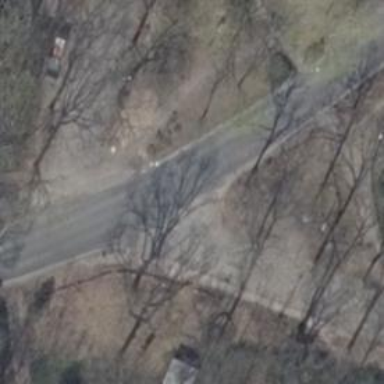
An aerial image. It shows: Residential road with sidewalks on both sides.